Question: I am using EaselJS as an API for HTML5 canvas.
I noticed that the following code:
'''
line.graphics.setStrokeStyle(1).beginStroke("black").moveTo(100,100).lineTo(200,200);
stage.addChild(line);
'''
...produces following line:

I set the thickness to 1 - but the line is still fuzzy. If you zoom in with the snapshot, you can see it actually occupies 3 pixels. I believe I read somewhere canvas draws a point between two pixels, so that both pixels will be colored in fact. And you need to shift where you draw the point by half the pixel width so it falls on the entire pixel.
I need sharp image for my applications, please advise.
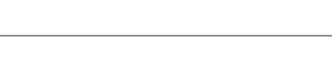
Answer: EaselJS is just an abstraction for the canvas APIs - which draws all lines on the specified coordinates. The snapToPixel API is specifically for doing automatic rounding, but doesn't take into account the half-pixel issue you are describing.
The best practice approach is to put everything into a Container, and put the container at positive or negative (0.5,0.5) - which will adjust everything, and you can work in a normal coordinate space, rather than offsetting all your calculations.